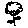
Label: flower